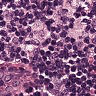
Metastatic tissue present: no